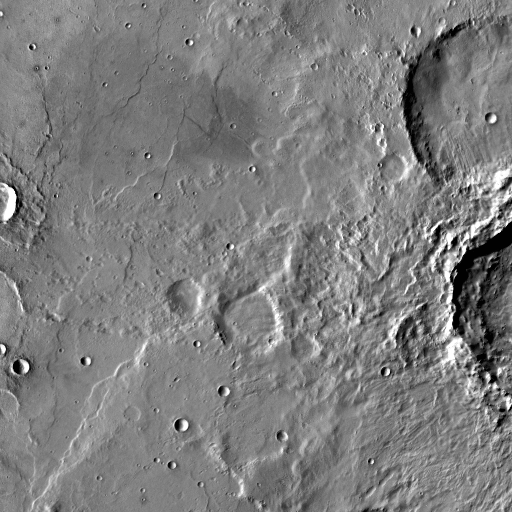
Crater classes present: Background, Other, Buried, Secondary